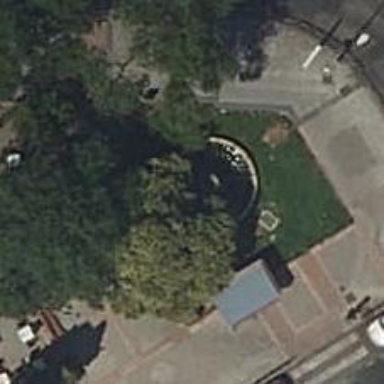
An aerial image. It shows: Fountain.